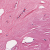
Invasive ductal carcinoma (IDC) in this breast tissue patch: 0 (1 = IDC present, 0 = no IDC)